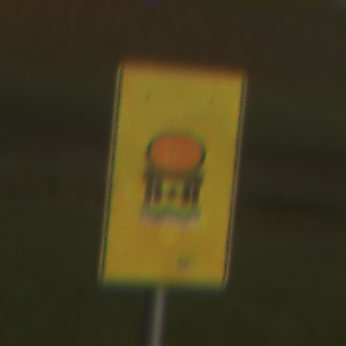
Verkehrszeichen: FahrzeugeMitWassergefaehrdenderLadungOhnePfeilsymbol
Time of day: SunriseSunset
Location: Outdoor (Suburban)
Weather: PartlyCloudy
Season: NotSpecified
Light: Natural